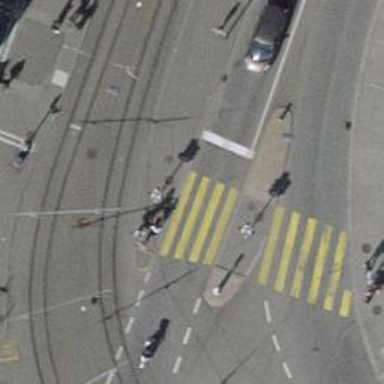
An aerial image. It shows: Zebra crossing with traffic signals on the road.